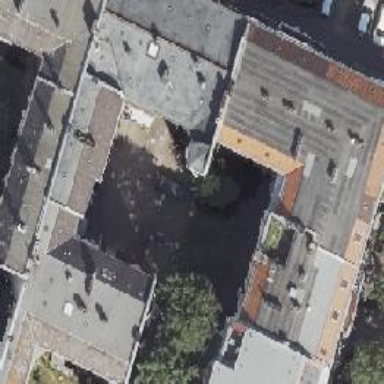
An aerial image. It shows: Saltbox-roofed apartment building.